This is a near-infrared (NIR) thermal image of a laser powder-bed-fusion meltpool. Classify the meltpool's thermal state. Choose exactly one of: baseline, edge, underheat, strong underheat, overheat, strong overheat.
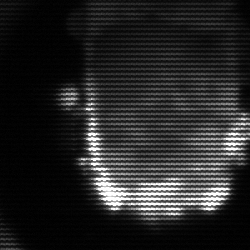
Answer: baseline